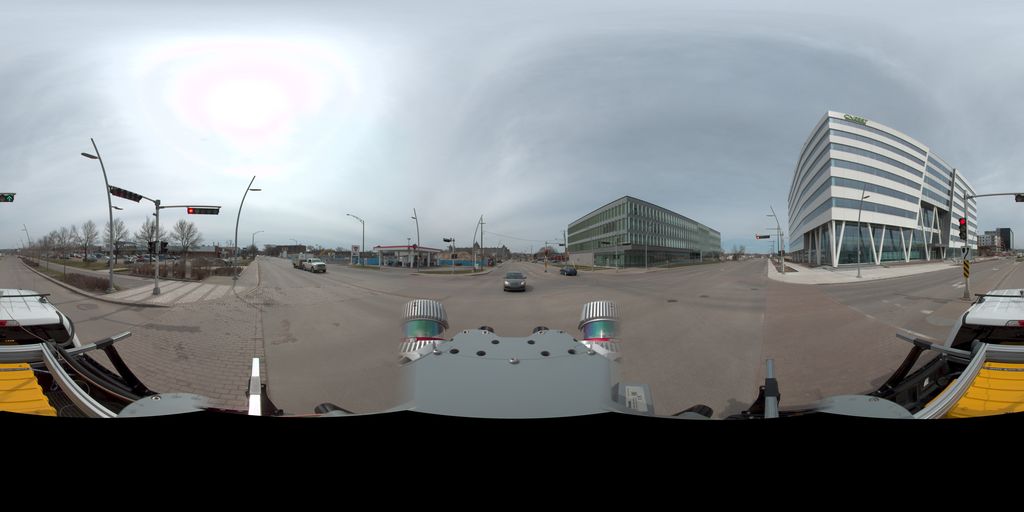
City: quebec_city